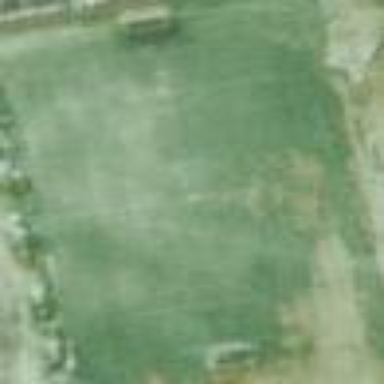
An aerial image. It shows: Soccer pitch designated for leisure and sports activities.